Question: Sometimes when developing my current node project I will get a hanging refresh. Where the page will never load. I check the network tab in Chrome and see that its always hung up on a static files. The static file that gets stuck will differ, sometimes it will be a CSS file other times an image file.
I have tried to optimize all my files in hopes to resolve this issue but nothing has fixed it. If I hit refresh during a long load it will load the page correctly on the 2nd request. This does not happen every time I try to load the page but very often when switching between pages.
If I disable cache under the chrome network inspector, It will almost always happen.
**This is my 1st major node project so I could have made mistakes along the way. **
Entire project is hosted on github: <URL>
Example Load times: (Open image in new tab to see full-size)

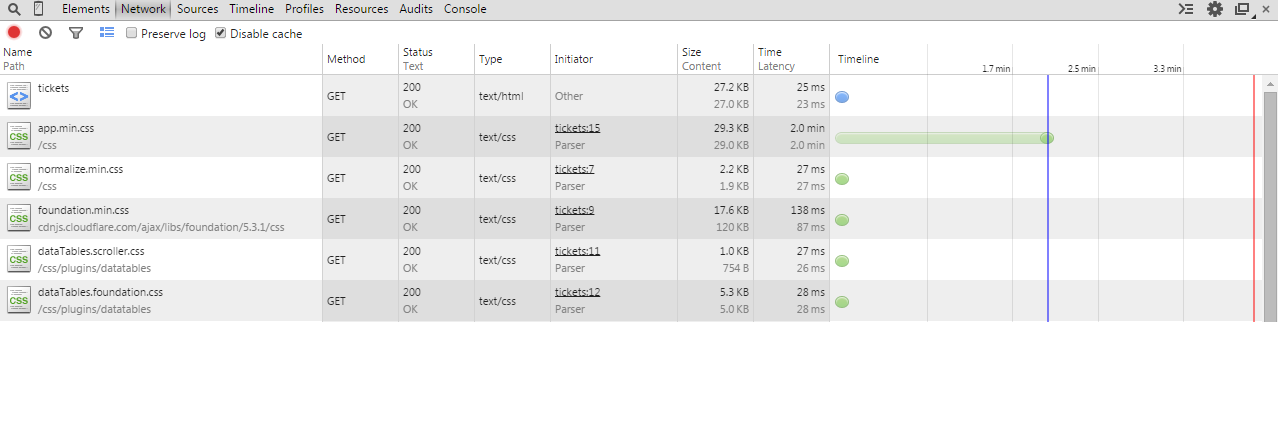
Answer: I had exactly the same issue. I just moved to a place with a pretty bad internet connection. Loading time of static files in my node.js app increased to more then 40s per file.
I just moved the static middleware
'''
app.use(express.static(__dirname + '/public'));
'''
to the top of app.configure function, before all the other app.* calls.
It's now working significantly faster.